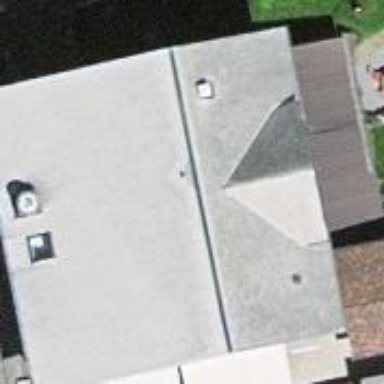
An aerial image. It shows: Gabled building with light grey roof. The roof is oriented across the structure.